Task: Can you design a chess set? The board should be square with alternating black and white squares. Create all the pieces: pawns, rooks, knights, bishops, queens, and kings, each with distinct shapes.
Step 647:
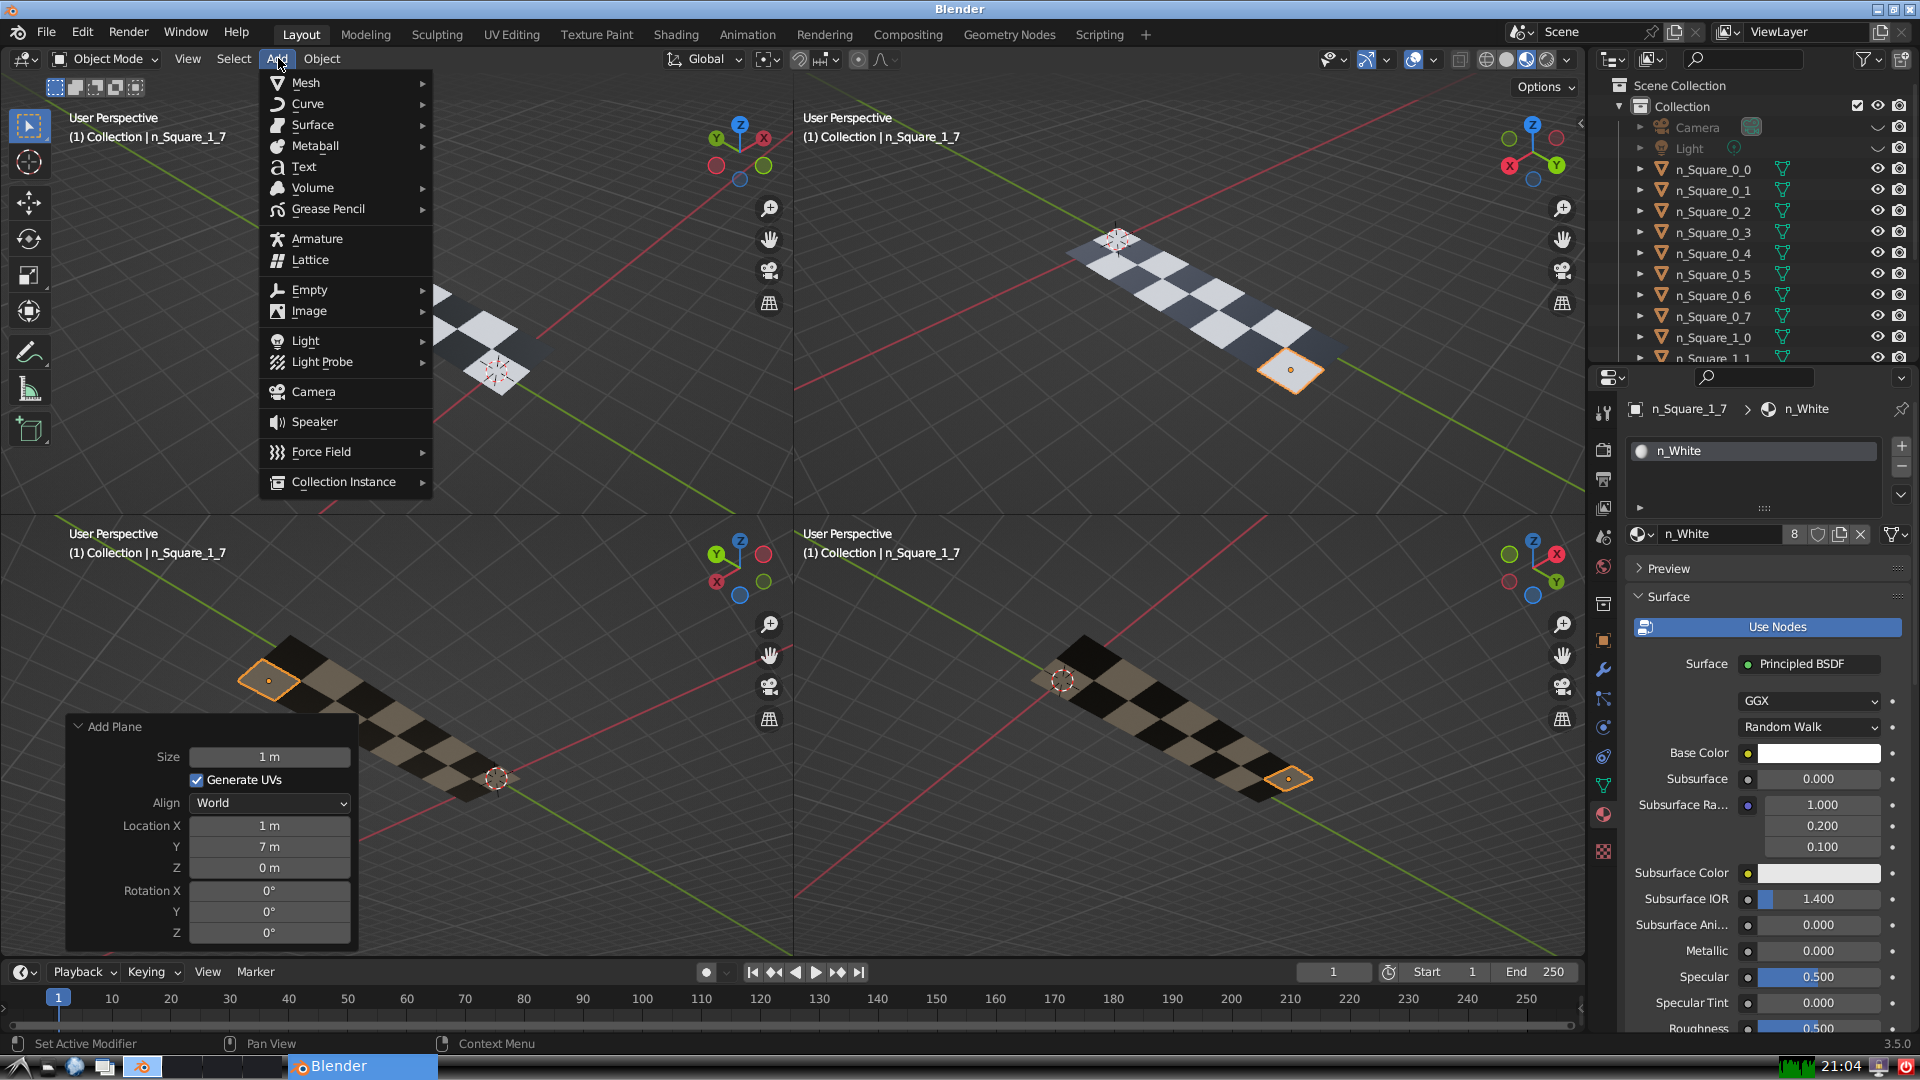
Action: {"mouse_move": [304, 82]}